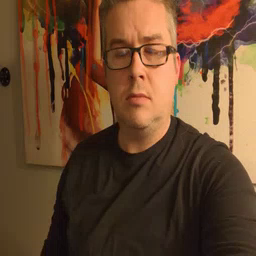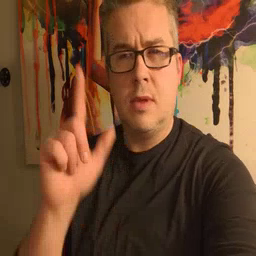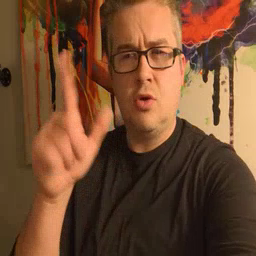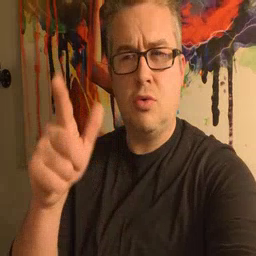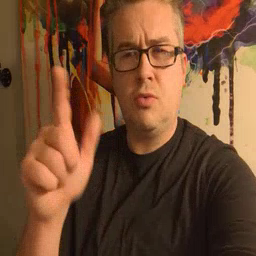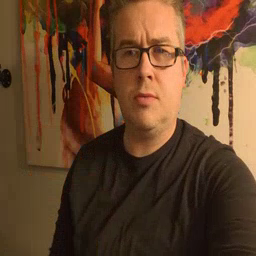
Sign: later